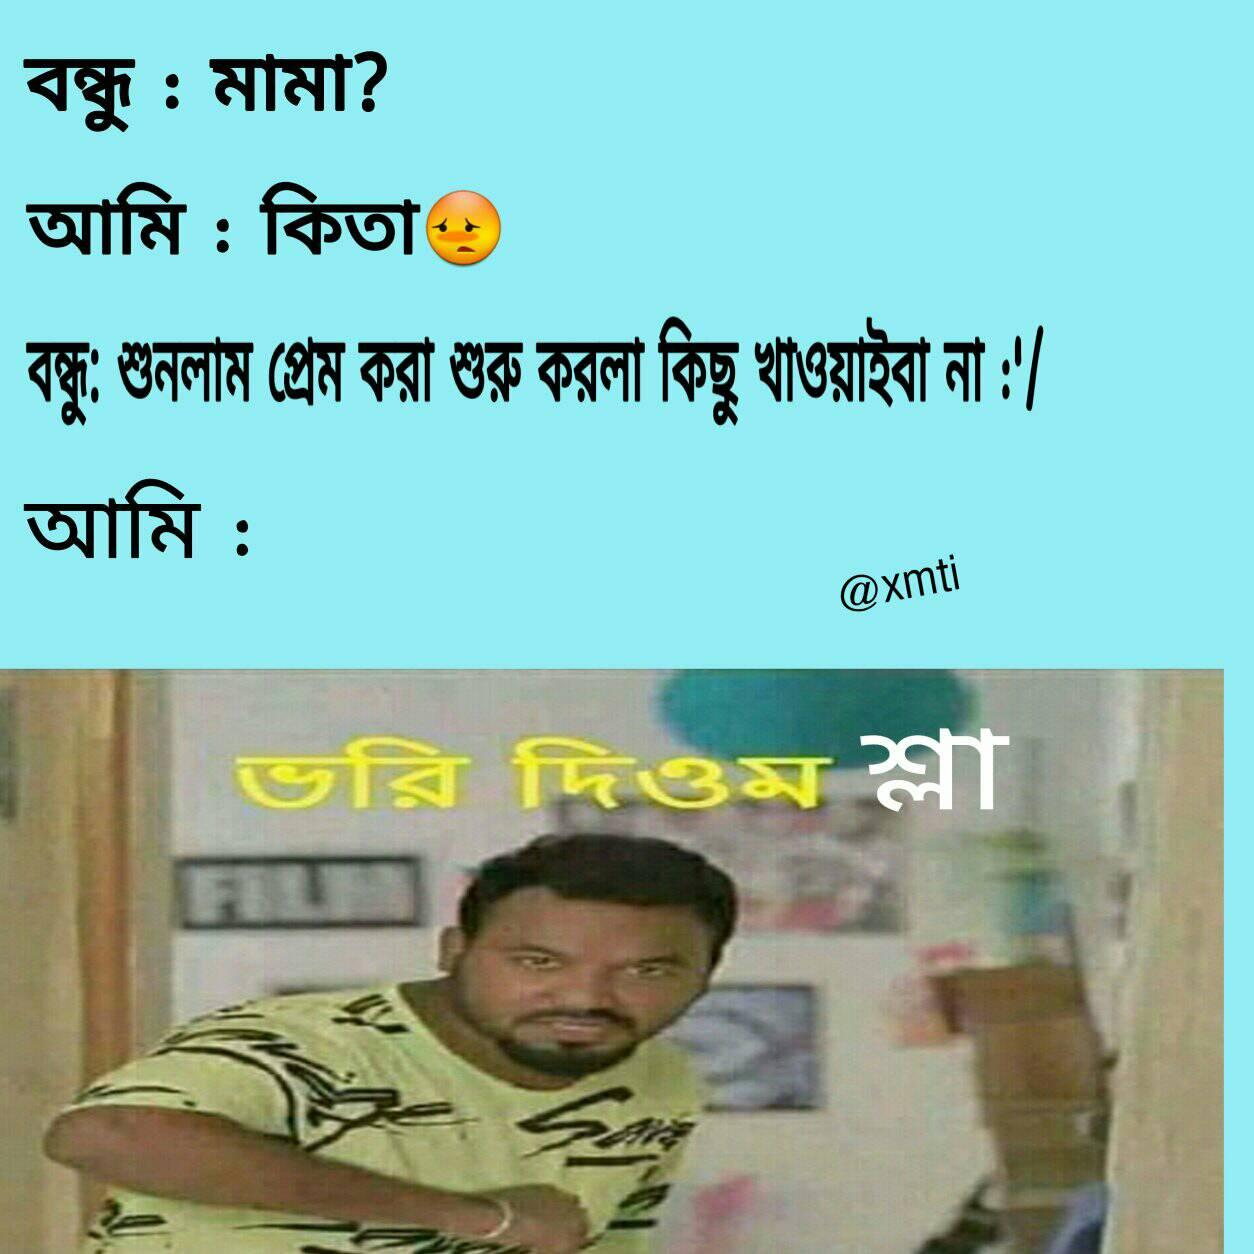
Caption:  বন্ধু :  মামা     আমি :  কিতা    বন্ধু :  শুনলাম প্রেম করা শুরু করলা কিছু খাওয়াইবা না     আমি :  ভরি দিওম শ্লা
Label: non-hate